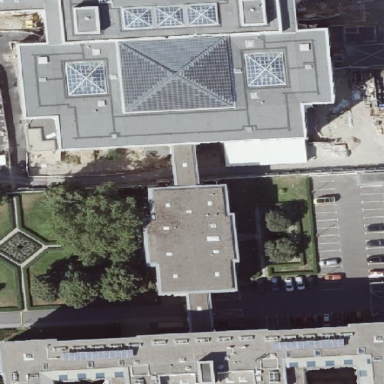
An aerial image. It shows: Government building.